Interaction volume radius: 5 \u00c5
Interaction volume height: 10 \u00c5
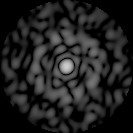
Disorder parameter: 0.7917